Question: I have a jquery-mobile/phonegap app that uses openlayers for mapping. On pages that use a map, see image below, I have a problem selecting the footer menu.

If, for example, I select Home, the application will navigate to capture. This only happens on pages that display a map. I am using the map.render function in openlayers, as the map is shared between multiple screens. If I remove the render function the menu works as expected.
I have added a click function to view the x position of the problematic click and note that the x position reflects the position of the menu of the page navigated to and not the menu clicked.
The menu is as follows:
'''
<div class="menu" data-role="footer" data-position="fixed">
<div data-role="navbar">
<ul>
<li>
<a href="index.html"
class="home-button"
data-icon="custom">Home</a>
</li>
<li>
<a href="map.html"
class="map-button ui-btn-active"
data-icon="custom">Map</a>
</li>
<li>
<a href="capture.html"
class="capture-button"
data-icon="custom">Capture</a>
</li>
<li>
<a href="download.html"
class="download-button"
data-icon="custom">Download</a>
</li>
</ul>
</div>
'''
If I remove the data-role="footer" div the navbar menu works as expected.
Note: this has been reproduced on Samsung devices using android 2.3.5 only. I works fine on Samsung devices with android 2.3.6, 4+ and all other models we have tested.
Using:
openlayers 1.12
jquery-mobile: 1.2.0 (also tried 1.3.0)
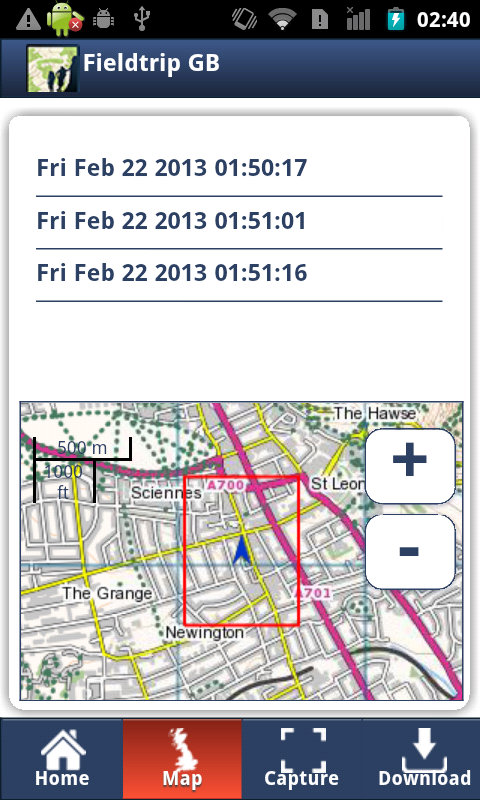
Answer: Setting the z-index of the footer solved this problem:
'''
.ui-footer {
z-index: 10000;
}
'''